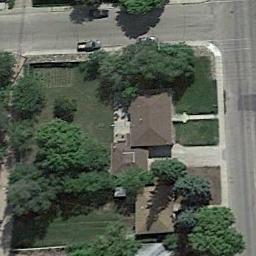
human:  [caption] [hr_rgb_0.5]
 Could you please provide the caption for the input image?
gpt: There is a house with a black roof on the lawn .

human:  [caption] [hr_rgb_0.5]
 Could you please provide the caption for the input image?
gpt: The sparse residential is on the grass next to some trees and a road .

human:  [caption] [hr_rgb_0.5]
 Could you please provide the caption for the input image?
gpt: Many trees are beside the sparse residential .

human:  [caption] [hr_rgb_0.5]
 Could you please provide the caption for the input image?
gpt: There are several houses of various sizes and many green trees in a sparse residential area .

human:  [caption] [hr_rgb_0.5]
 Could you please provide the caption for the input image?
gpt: A sparse residential area with three brown buildings and some green trees .